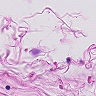
Metastatic tissue present: no